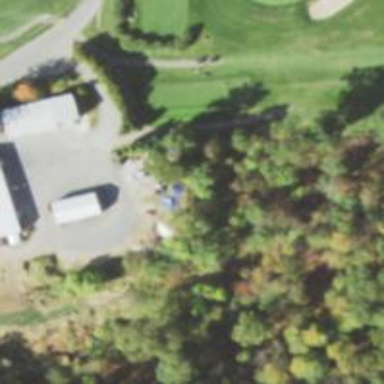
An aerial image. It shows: Path for both road and golf.